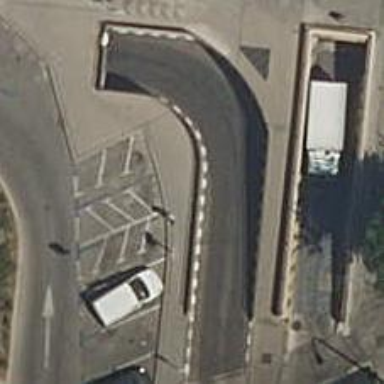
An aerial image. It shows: Motorcycle parking facility.